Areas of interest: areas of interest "Jiangning Museum"
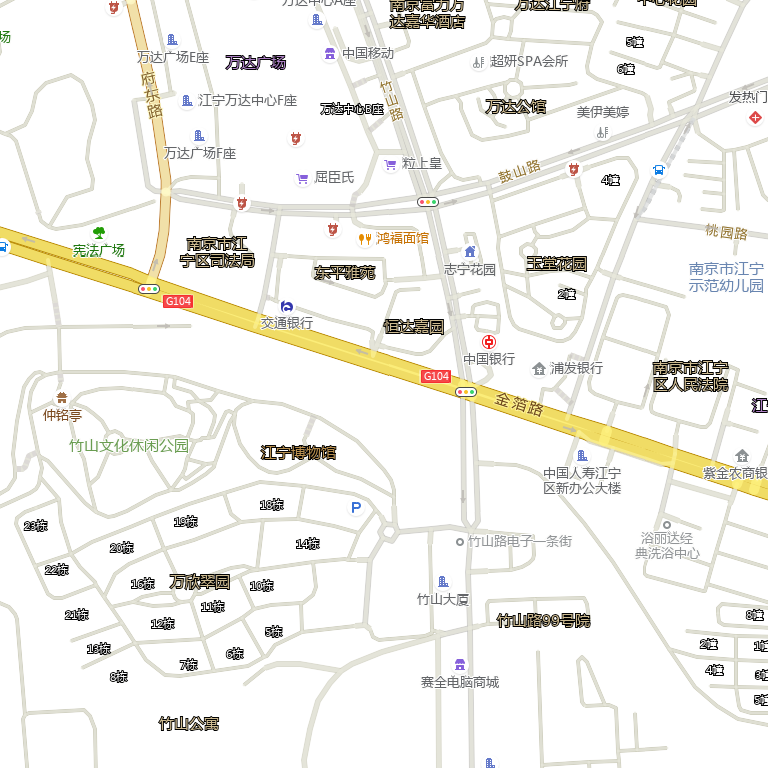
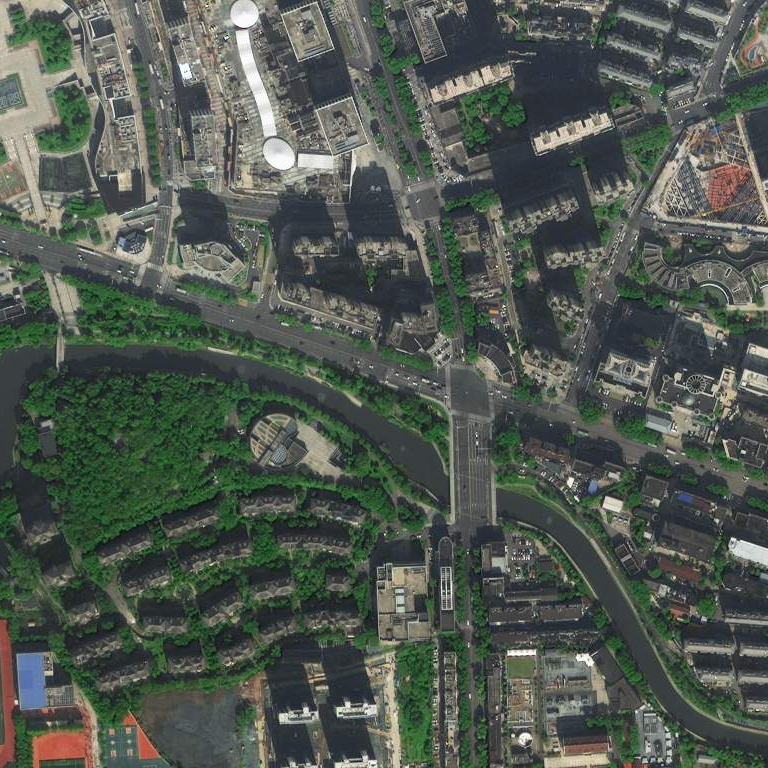